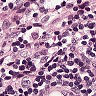
Metastatic tissue present: no